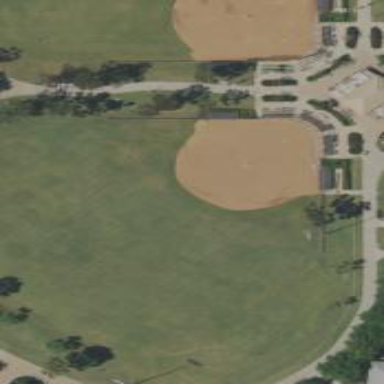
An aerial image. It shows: Baseball pitch for leisure land activities.